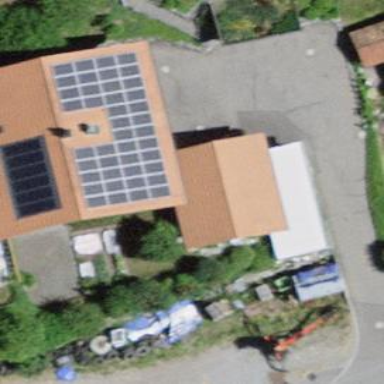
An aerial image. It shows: Garage.